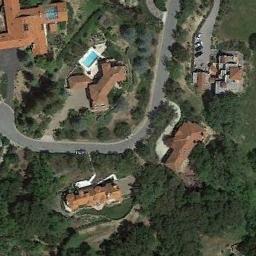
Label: sparse_residential